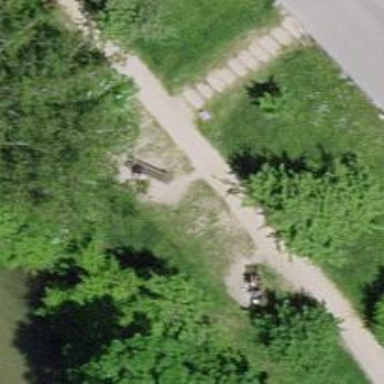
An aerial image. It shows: Brown bench in the vicinity.